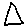
Label: triangle